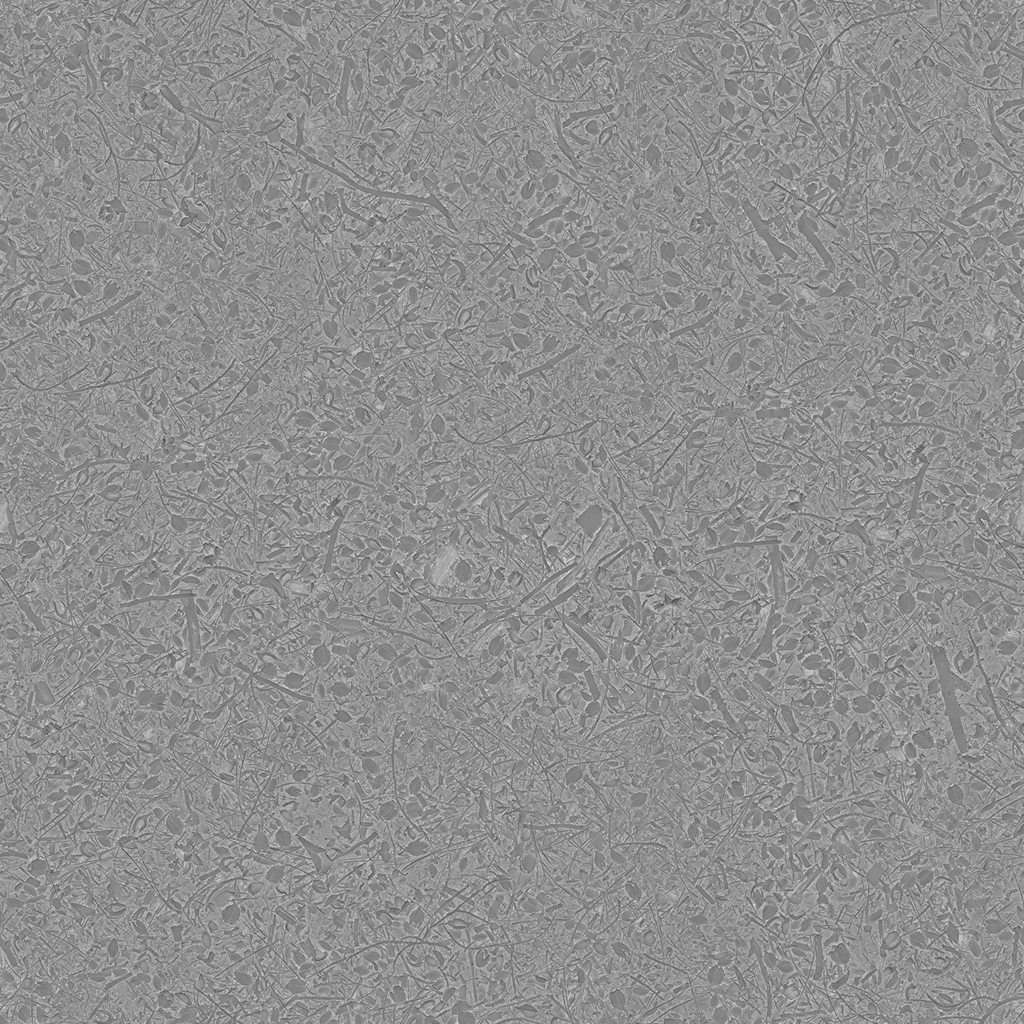
Texture map type: Roughness